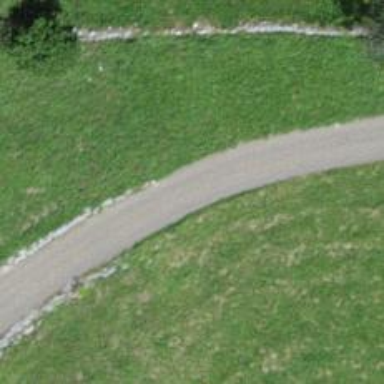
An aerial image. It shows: Residential road with asphalt surface. The road is of grade1 tracktype.